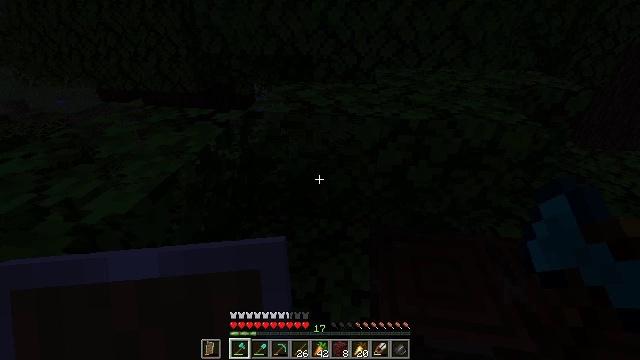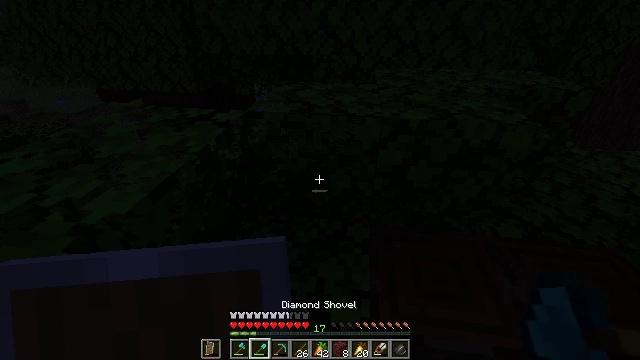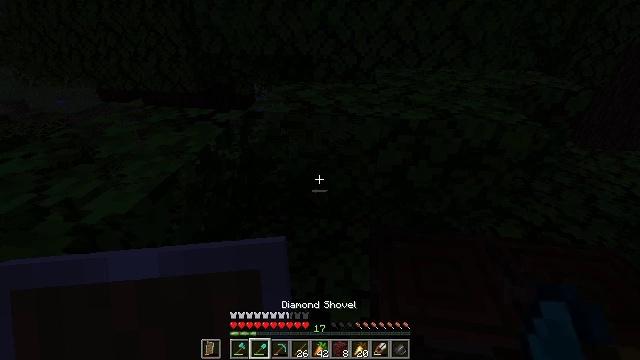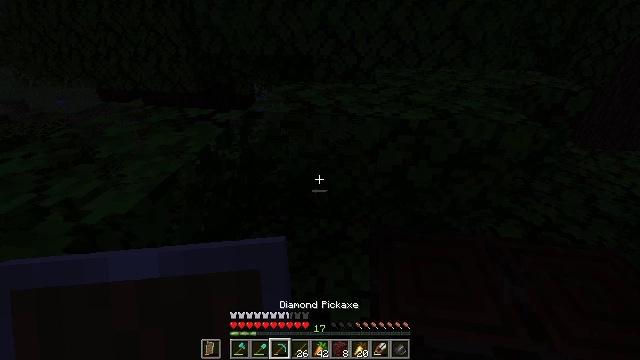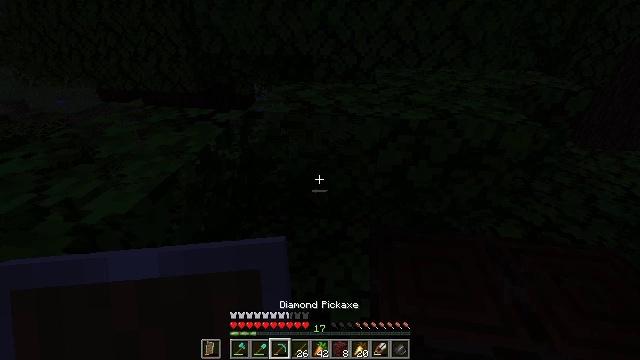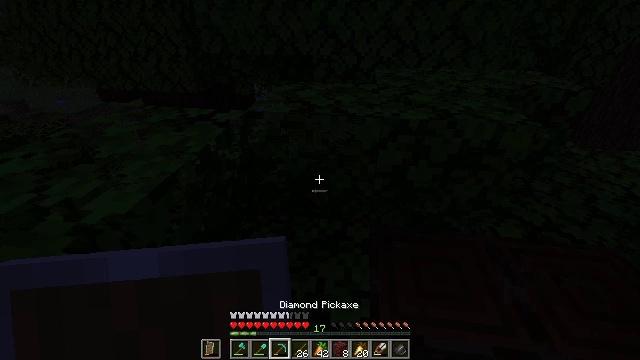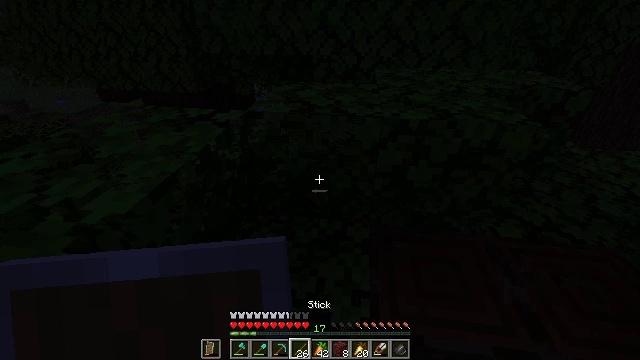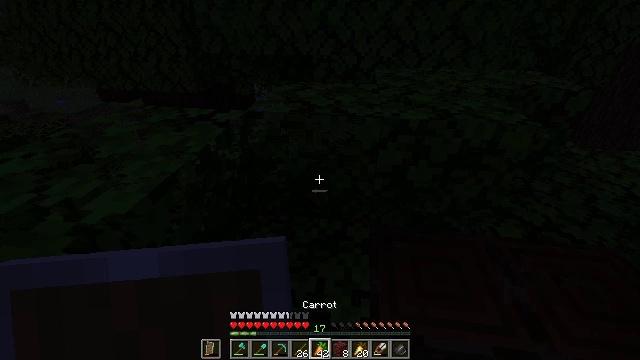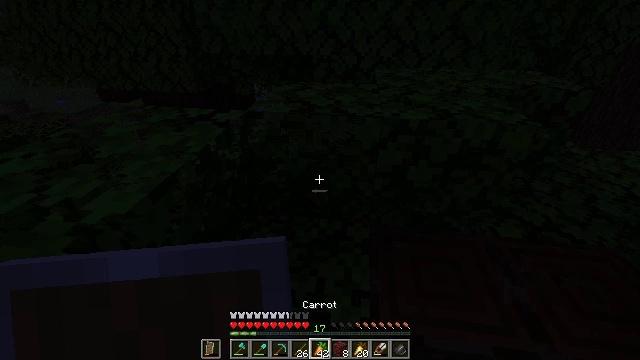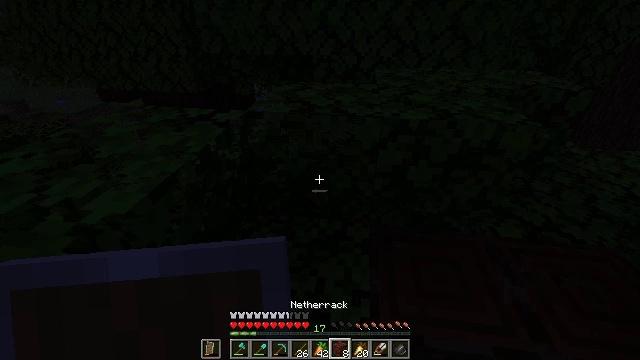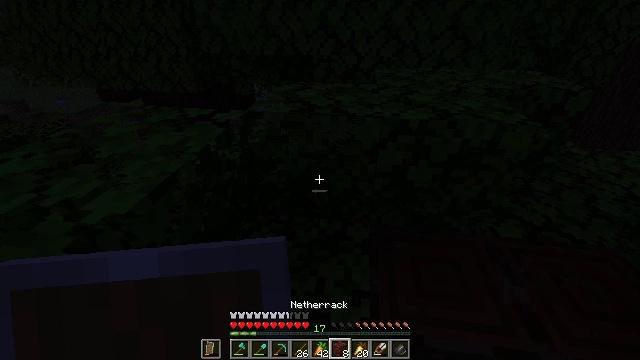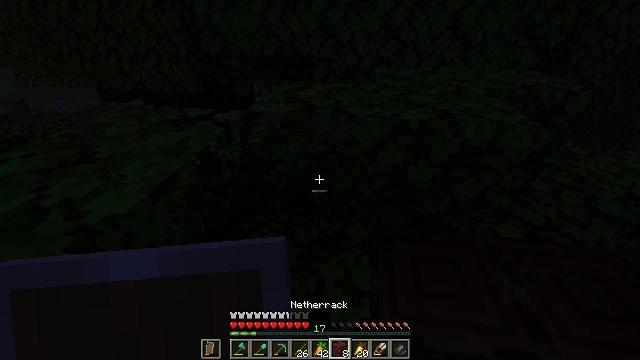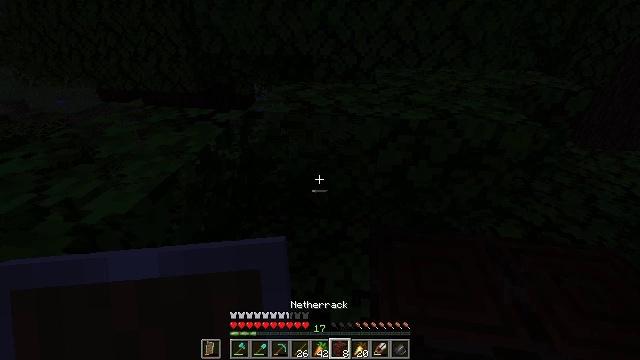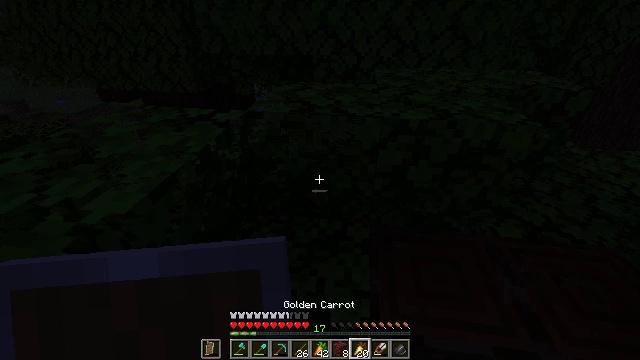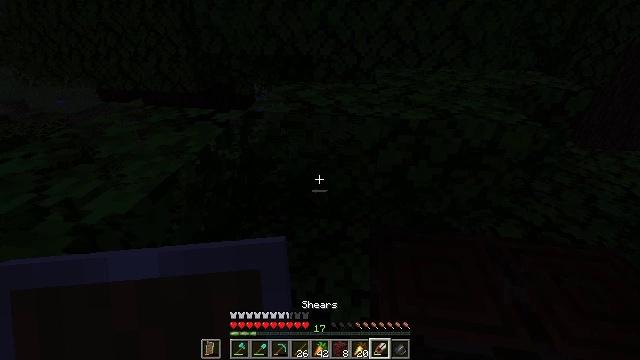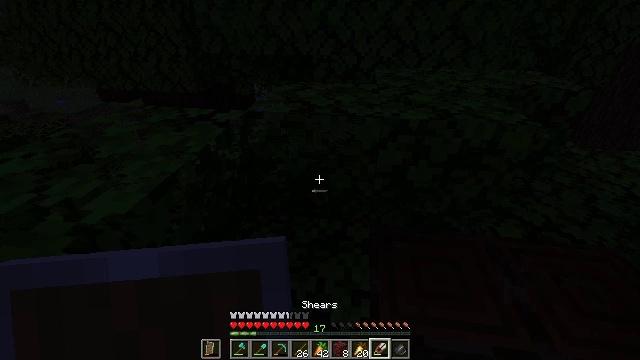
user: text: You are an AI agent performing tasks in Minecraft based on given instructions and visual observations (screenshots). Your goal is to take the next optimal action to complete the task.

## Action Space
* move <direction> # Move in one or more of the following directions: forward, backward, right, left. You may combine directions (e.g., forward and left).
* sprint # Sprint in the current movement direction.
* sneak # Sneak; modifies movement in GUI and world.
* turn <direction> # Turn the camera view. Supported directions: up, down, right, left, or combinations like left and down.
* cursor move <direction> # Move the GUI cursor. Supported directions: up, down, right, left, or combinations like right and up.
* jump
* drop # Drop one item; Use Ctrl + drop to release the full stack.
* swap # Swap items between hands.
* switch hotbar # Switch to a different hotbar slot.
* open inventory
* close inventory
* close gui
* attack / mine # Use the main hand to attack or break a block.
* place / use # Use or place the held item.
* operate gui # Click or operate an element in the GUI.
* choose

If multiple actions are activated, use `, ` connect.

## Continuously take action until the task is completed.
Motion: motion action
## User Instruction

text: Harvest dark oak leaves for decorative purposes.
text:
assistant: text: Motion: no_op
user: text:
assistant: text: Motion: no_op
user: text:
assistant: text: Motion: no_op
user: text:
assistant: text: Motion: no_op
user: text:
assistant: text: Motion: no_op
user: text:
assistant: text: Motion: no_op
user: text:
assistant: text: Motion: no_op
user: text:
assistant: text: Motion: no_op
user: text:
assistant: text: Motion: no_op
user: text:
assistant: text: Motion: no_op
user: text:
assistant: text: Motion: no_op
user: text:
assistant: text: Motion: no_op
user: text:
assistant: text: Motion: no_op
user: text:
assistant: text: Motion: no_op
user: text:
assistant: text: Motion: no_op
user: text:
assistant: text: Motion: no_op
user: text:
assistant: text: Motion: no_op
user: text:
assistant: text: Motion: no_op
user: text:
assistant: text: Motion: no_op
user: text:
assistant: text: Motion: no_op
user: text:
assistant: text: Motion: no_op
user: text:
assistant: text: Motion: no_op
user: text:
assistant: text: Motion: no_op
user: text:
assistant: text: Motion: attack / mine
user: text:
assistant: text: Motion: attack / mine
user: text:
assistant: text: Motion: move forward, turn right and up, attack / mine
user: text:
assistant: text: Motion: move forward, turn right and up, attack / mine
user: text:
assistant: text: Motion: move forward, turn right, attack / mine
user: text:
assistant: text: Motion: move forward, turn right, attack / mine
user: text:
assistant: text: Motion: turn right, attack / mine